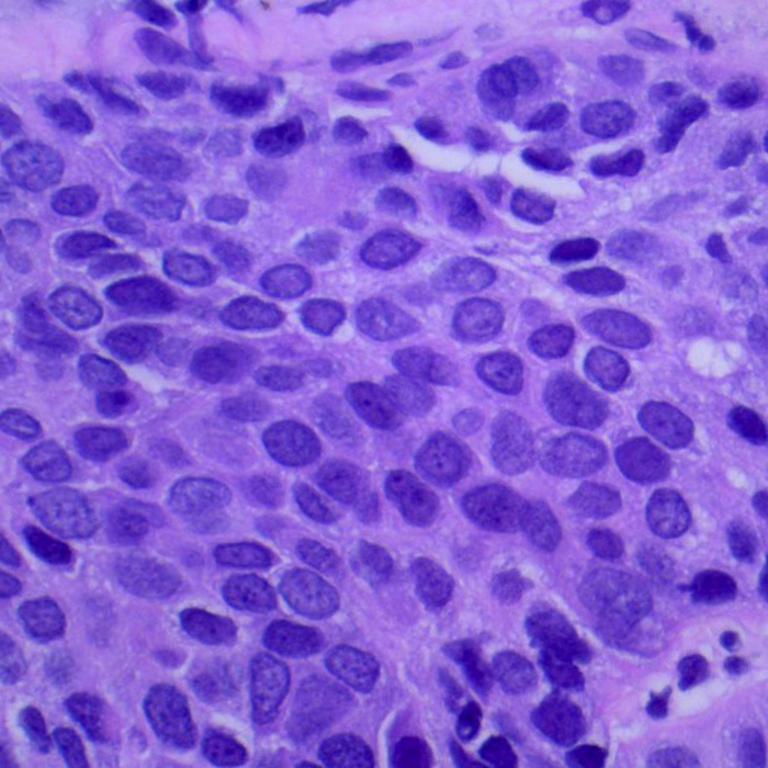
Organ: lung
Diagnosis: squamous carcinomas